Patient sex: M
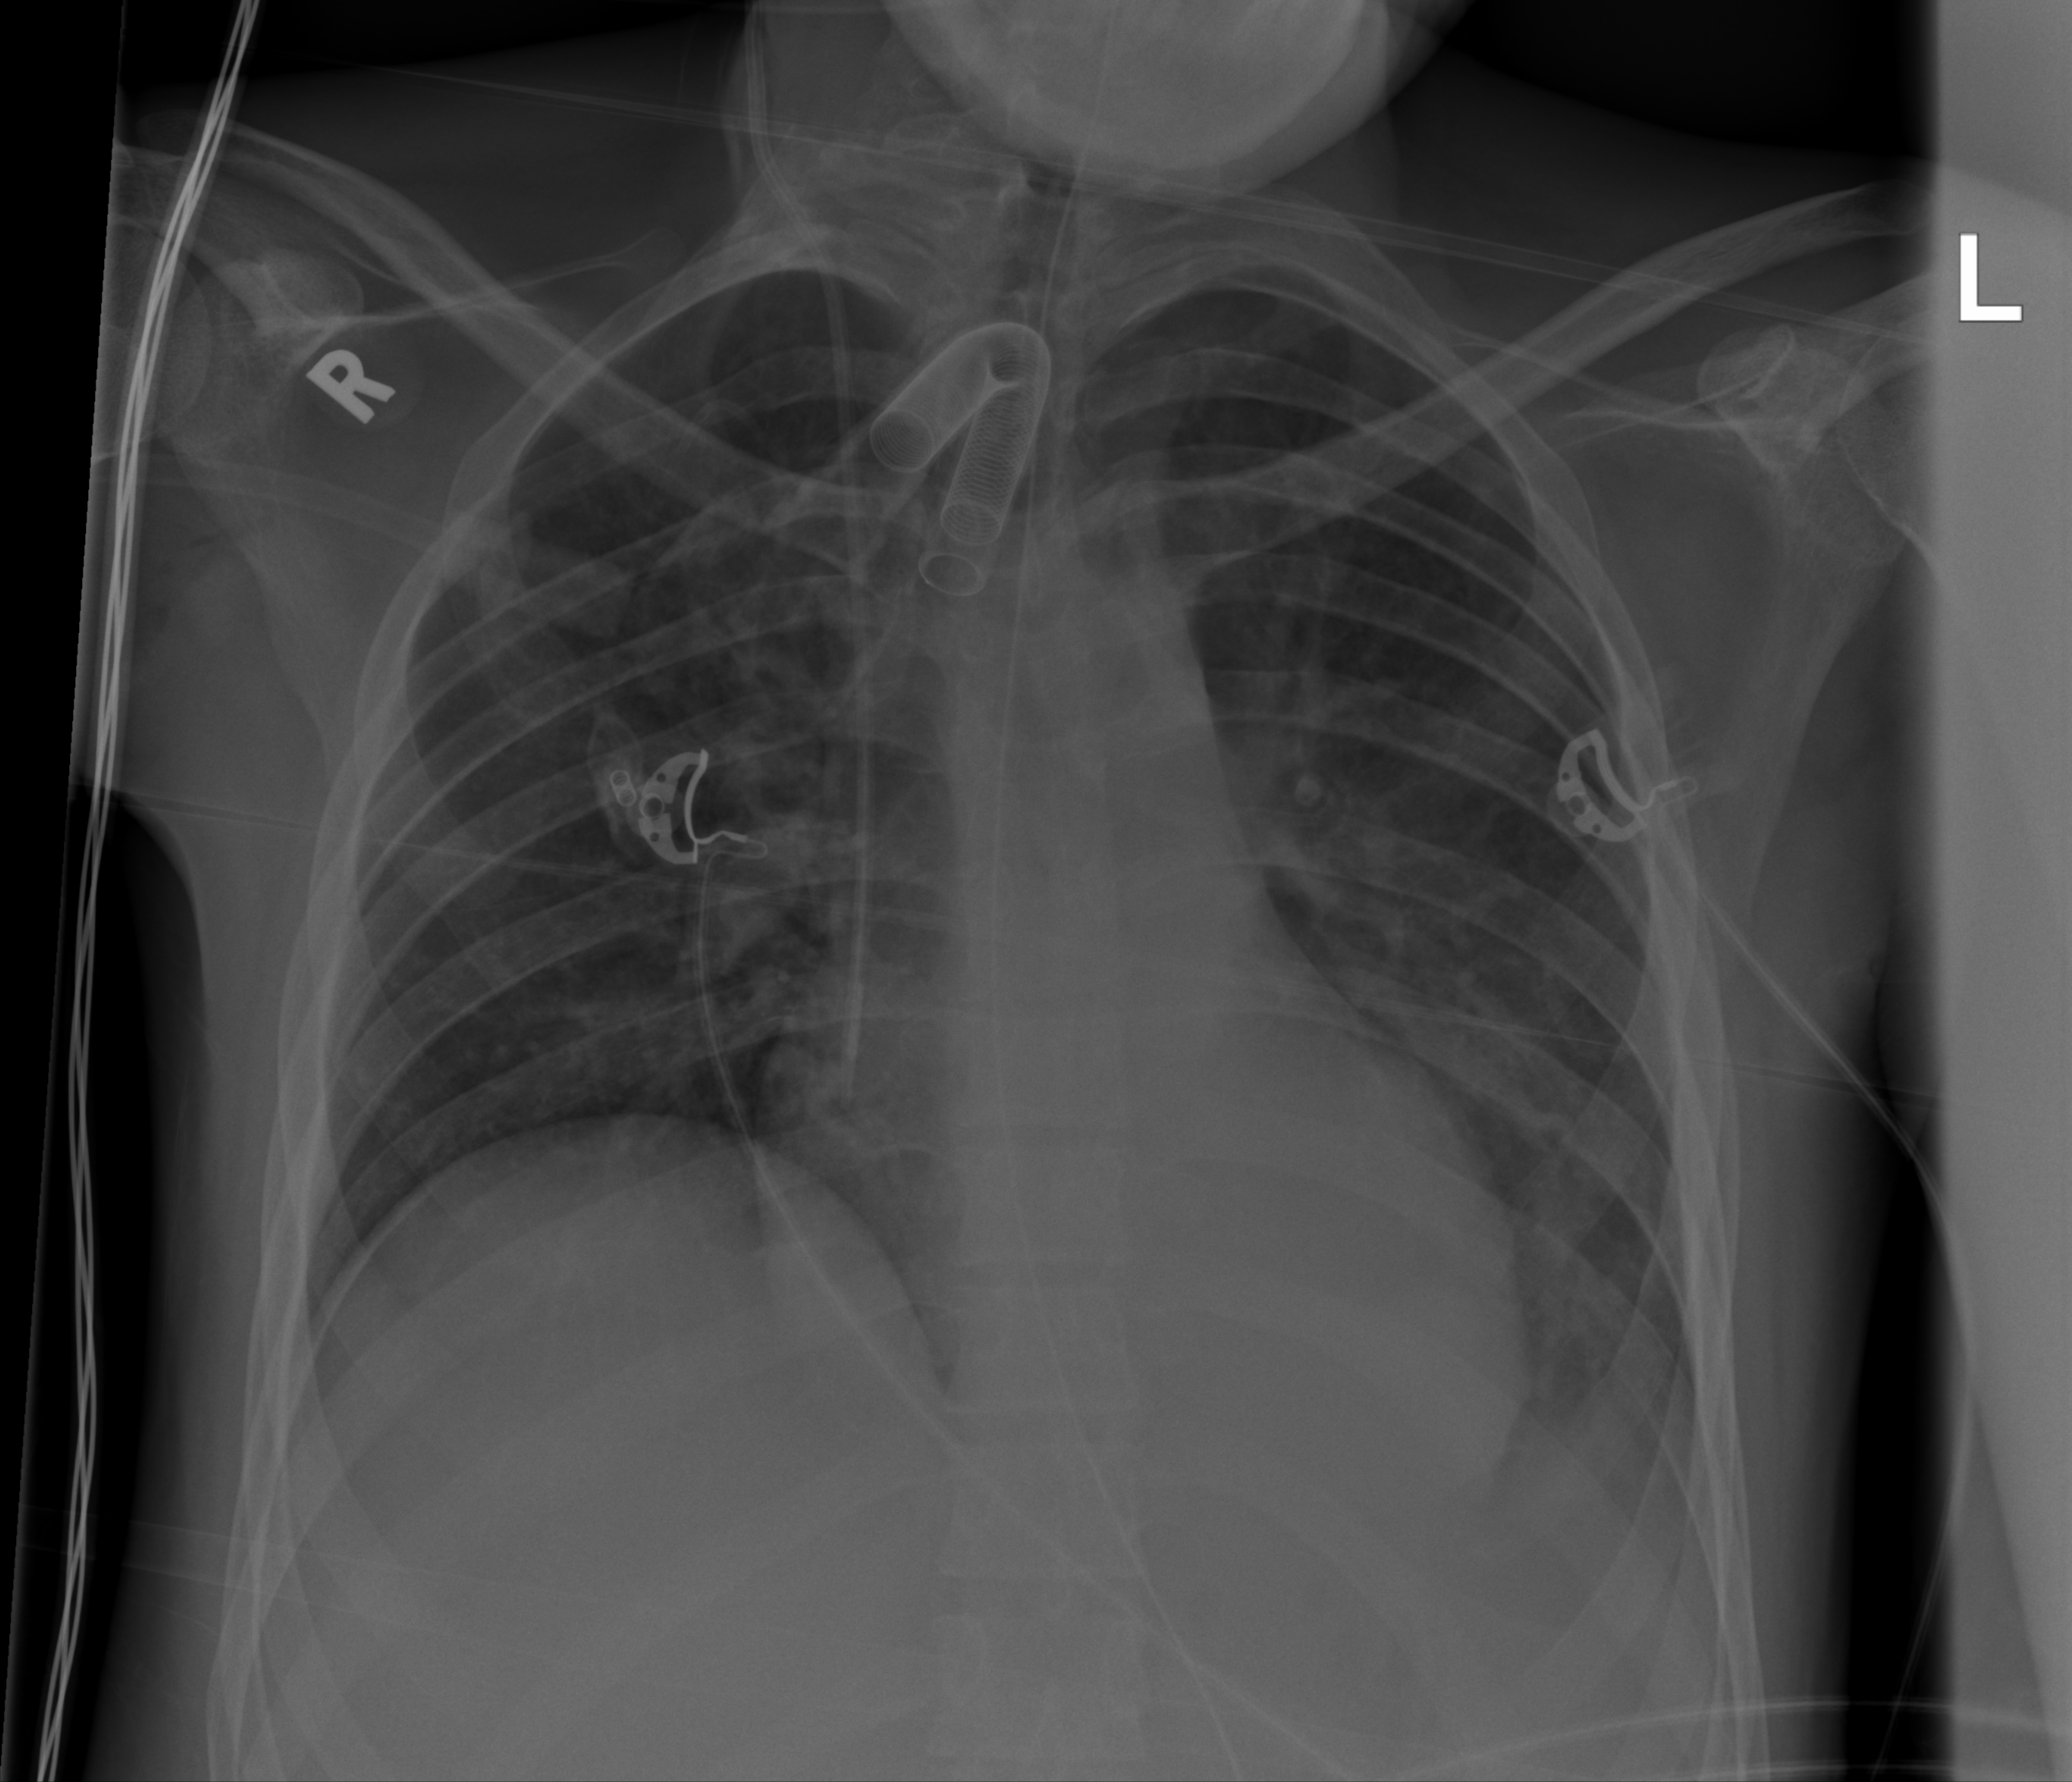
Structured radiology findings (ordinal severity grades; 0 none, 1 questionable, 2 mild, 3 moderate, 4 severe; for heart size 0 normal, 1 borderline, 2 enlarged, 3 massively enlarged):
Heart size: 1
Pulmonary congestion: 0
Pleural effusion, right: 0
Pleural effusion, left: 2
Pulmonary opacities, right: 0
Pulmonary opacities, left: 2
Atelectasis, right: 0
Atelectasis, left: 2